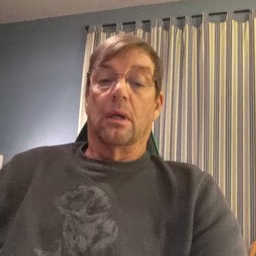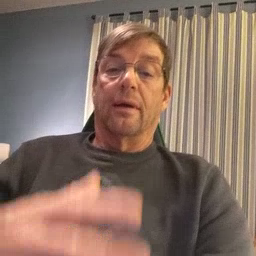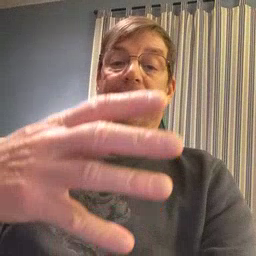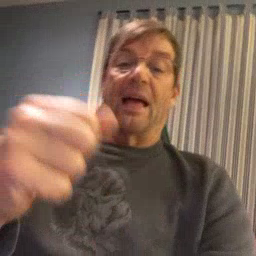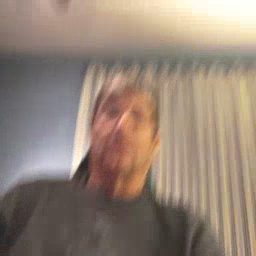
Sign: fast